Question: I have a menu where each link is a box. This div box have a gray border-bottom, however, when the link is visited it turns black. I just can't figure why.
On the following image I've clicked the and links.

JSFiddle: <URL>
'''
<div id="design_sidebar">
<div id="design_sidebar_head">
Patrick Reck
</div>
<a href="#"><div class="design_sidebar_menu_item">Besogende</div></a>
<a href="#"><div class="design_sidebar_menu_item">Mine favoritter</div></a>
<a href="<?php echo site_url('profile/editProfile');?>"><div class="design_sidebar_menu_item">Rediger profil</div></a>
<a href="<?php echo site_url('user/logout');?>"><div class="design_sidebar_menu_item">Log af</div></a>
</div>
'''
'''
a {
text-decoration: none;
}
#design_sidebar {
width: 200px;
float: left;
border: 1px solid #d6d6d6;
-moz-border-radius: 2px;
border-radius: 2px;
background-color: white;
}
#design_sidebar_head {
width: 165px;
height: 30px;
font-family: Segoe;
font-size: 14px;
font-weight: bold;
color: #333333;
padding-top: 10px;
padding-left: 35px;
border-bottom: 1px solid #d6d6d6;
background-image: url('../img/icons/user.png');
background-repeat: no-repeat;
background-position: 10px 11px;
background-color: #f7f7f7;
}
.design_sidebar_menu_item {
padding: 5px;
padding-left: 10px;
font-size: 14px;
color: #333333;
border-bottom: 1px solid #d6d6d6;
}
.design_sidebar_menu_item:hover {
color: white;
background-color: #a6242f;
}
'''
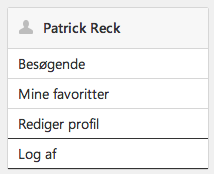
Answer: If it doesn't harm your design etc. I would suggest this:
'''
<div id="design_sidebar">
<div id="design_sidebar_head">
Patrick Reck
</div>
<a href="#">Patrick Reck</a>
<a href="#">Besogende</a>
<a href="#">Mine favoritter</a>
<a href="<?php echo site_url('profile/editProfile');?>">Rediger profil</a>
<a href="<?php echo site_url('user/logout');?>">Log af</a>
</div>
'''
'''
div#design_sidebar a {
text-decoration: none;
padding: 5px;
padding-left: 10px;
font-size: 14px;
color: #333333;
border-bottom: 1px solid #d6d6d6;
display: block;
}
div#design_sidebar a:hover {
color: white;
background-color: #a6242f;
}
#design_sidebar {
width: 200px;
float: left;
border: 1px solid #d6d6d6;
-moz-border-radius: 2px;
border-radius: 2px;
background-color: white;
}
#design_sidebar_head {
width: 165px;
height: 30px;
font-family: Segoe;
font-size: 14px;
font-weight: bold;
color: #333333;
padding-top: 10px;
padding-left: 35px;
border-bottom: 1px solid #d6d6d6;
background-image: url('../img/icons/user.png');
background-repeat: no-repeat;
background-position: 10px 11px;
background-color: #f7f7f7;
}
'''
EDIT:
How about adding:
'''
a {
text-decoration: none;
display: block;
border-bottom: 1px solid #d6d6d6;
}
'''
And removing 'border-bottom: 1px solid #d6d6d6;' from '.design_sidebar_menu_item {...}'
The others will need links around them for this to work.